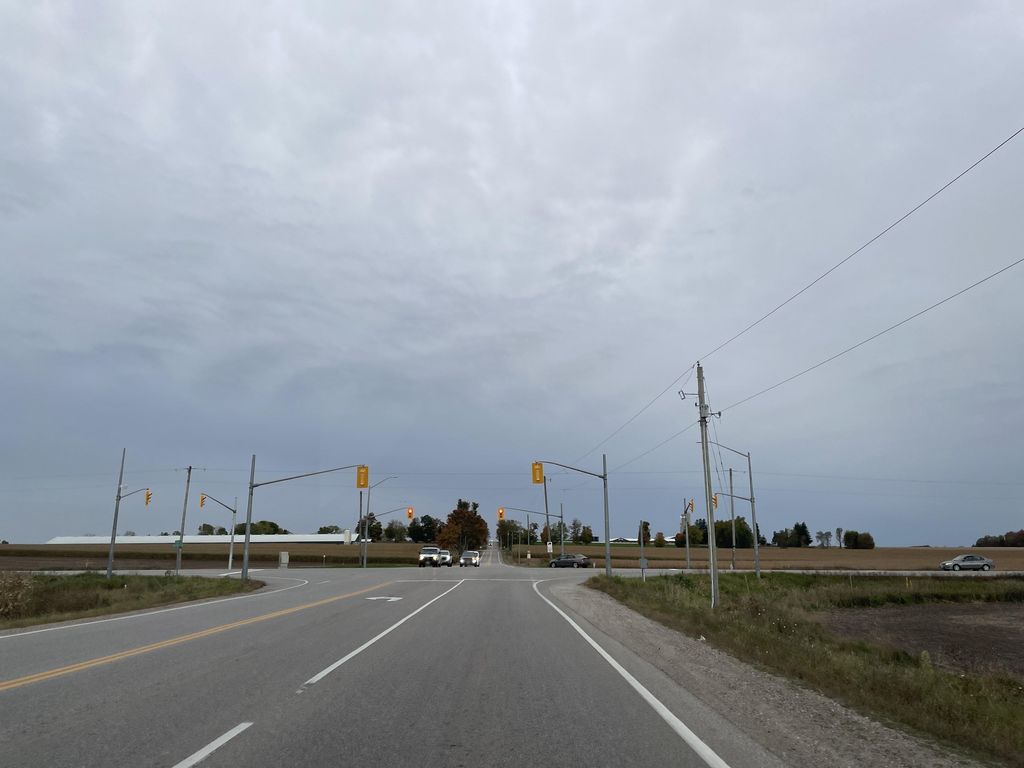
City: kitchener-waterloo